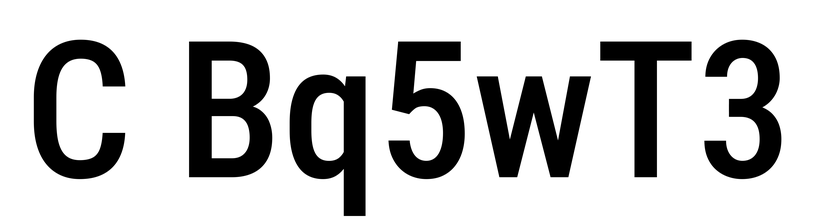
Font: Roboto_Condensed_Medium